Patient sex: M
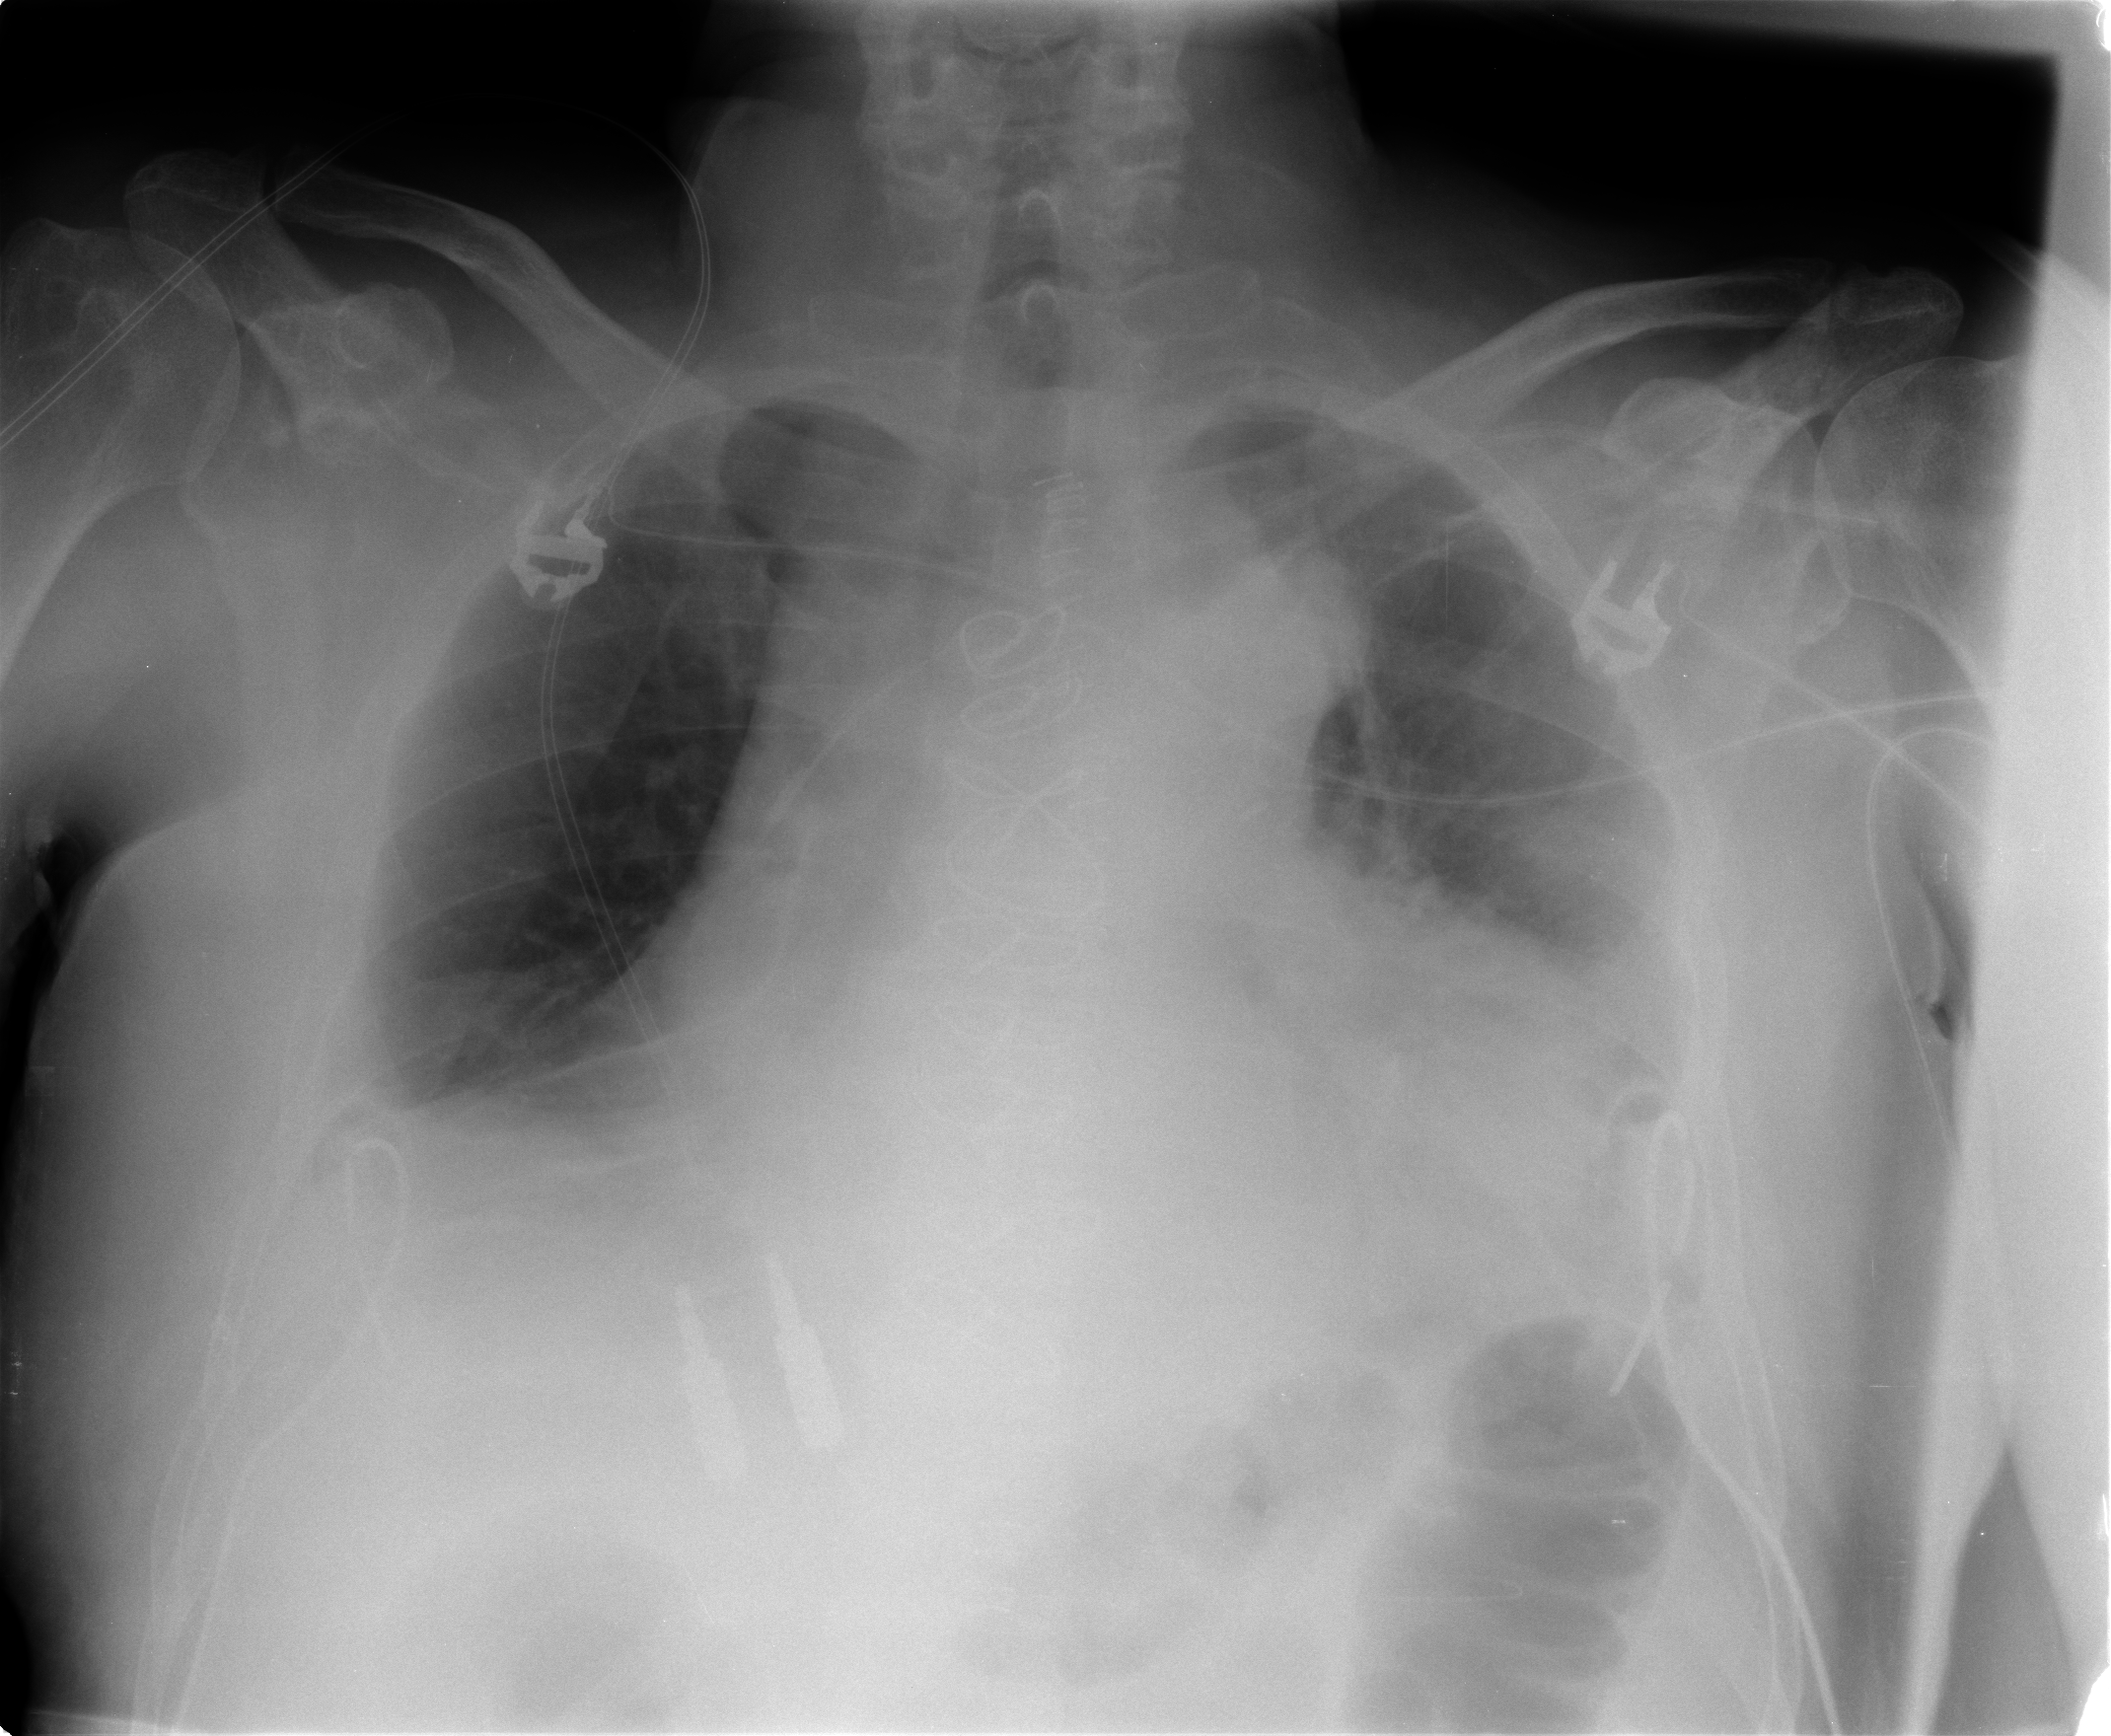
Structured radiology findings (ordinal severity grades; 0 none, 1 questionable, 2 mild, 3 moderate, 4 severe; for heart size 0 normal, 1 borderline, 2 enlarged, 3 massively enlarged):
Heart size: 3
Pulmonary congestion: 1
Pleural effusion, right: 2
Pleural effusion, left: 2
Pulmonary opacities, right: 0
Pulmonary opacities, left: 0
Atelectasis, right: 2
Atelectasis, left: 2